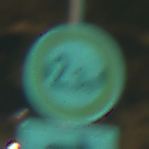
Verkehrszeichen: TatsaechlicheBreite2Komma3
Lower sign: RichtungsangabeDurchPfeile5
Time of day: Night
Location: Outdoor (Urban)
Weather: PartlyCloudy
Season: NotSpecified
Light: Artificial